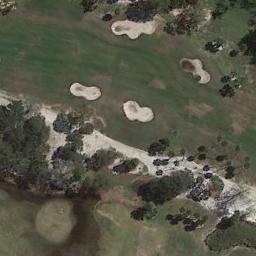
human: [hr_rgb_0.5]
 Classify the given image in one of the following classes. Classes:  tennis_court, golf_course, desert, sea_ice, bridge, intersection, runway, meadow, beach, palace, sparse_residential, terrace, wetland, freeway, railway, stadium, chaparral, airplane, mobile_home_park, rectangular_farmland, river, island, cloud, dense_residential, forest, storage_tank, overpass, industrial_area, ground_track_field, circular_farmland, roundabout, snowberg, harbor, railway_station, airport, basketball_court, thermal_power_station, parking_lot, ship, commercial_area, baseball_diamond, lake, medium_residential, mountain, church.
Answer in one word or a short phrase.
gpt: golf_course